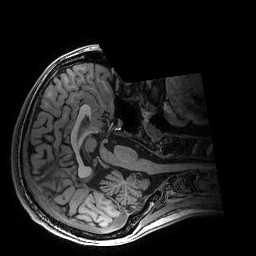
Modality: T1w
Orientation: axial
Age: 20
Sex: female
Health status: healthy
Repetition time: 2.53 s
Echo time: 0.0034 s